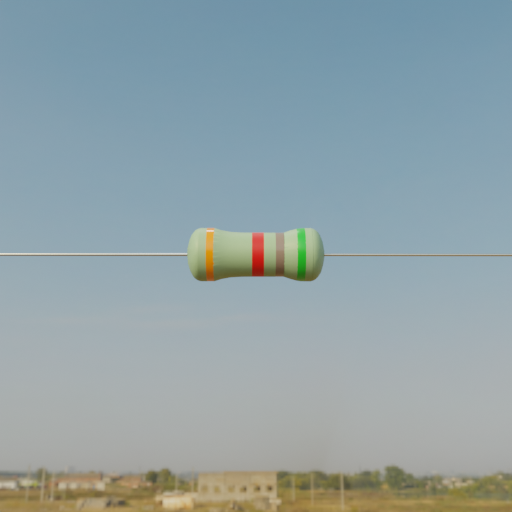
Resistor colour bands (in order): orange, red, gray, green